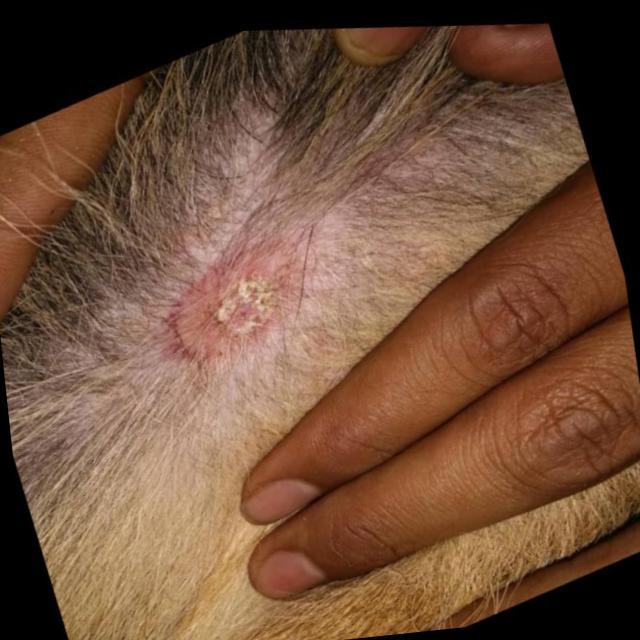
Canine ringworm (Dermatophytosis) — fungal infection caused by Microsporum or Trichophyton. Presents with circular alopecia, scaling, crusting, and broken hairs.